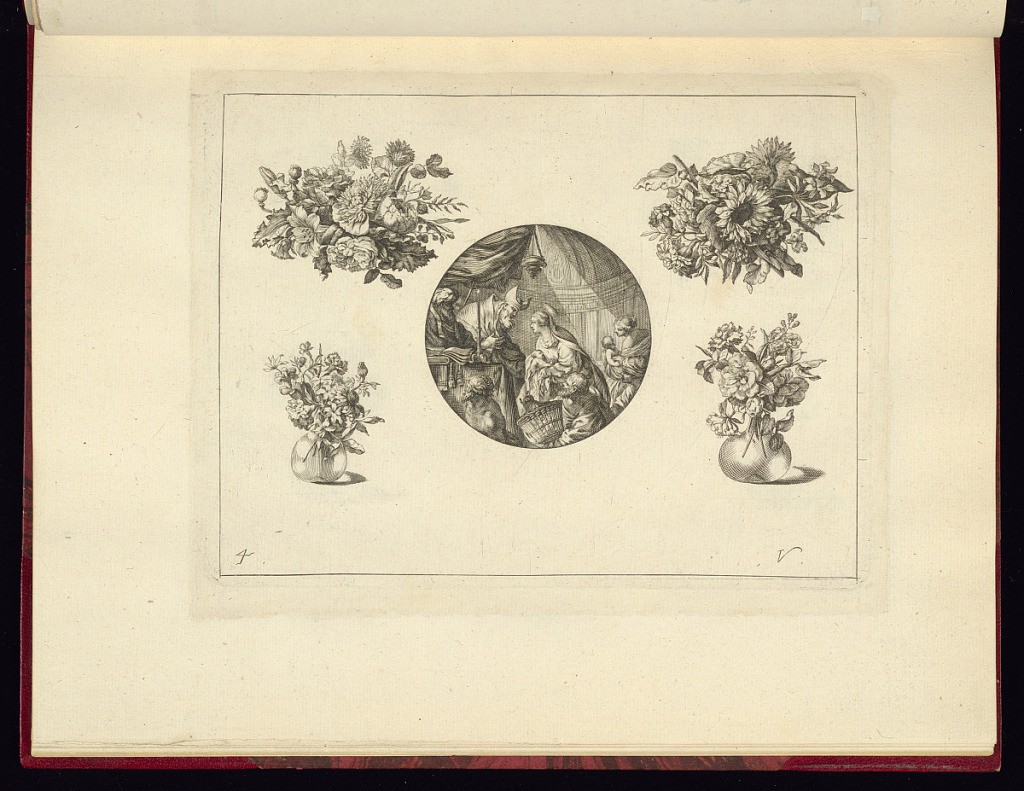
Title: Designs for a Watchcase Lid or Medallion and Flowers
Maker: Jacques Vauquer, French, 1621–1686
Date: ca. 1660-70
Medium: Engraving on laid paper
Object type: Print
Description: An ornament print with a central design for a medallion or the lid of a circular watchcase depicting the New Testament Biblical scene of the Presentation of Jesus at the Temple, with Mary holding the baby Jesus in the center, to the left, two bearded men in religious dress, one leaning towards Mary. Below two men, one holding a basket. In the background another woman holding a baby. The interior is domed with pilasters, with a hanging thurible or censor and draped textiles, a table, with a candlestick and book. The roundel is flanked by four floral designs, two of which are in glass vases. The plate is numbered and signed.